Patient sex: M
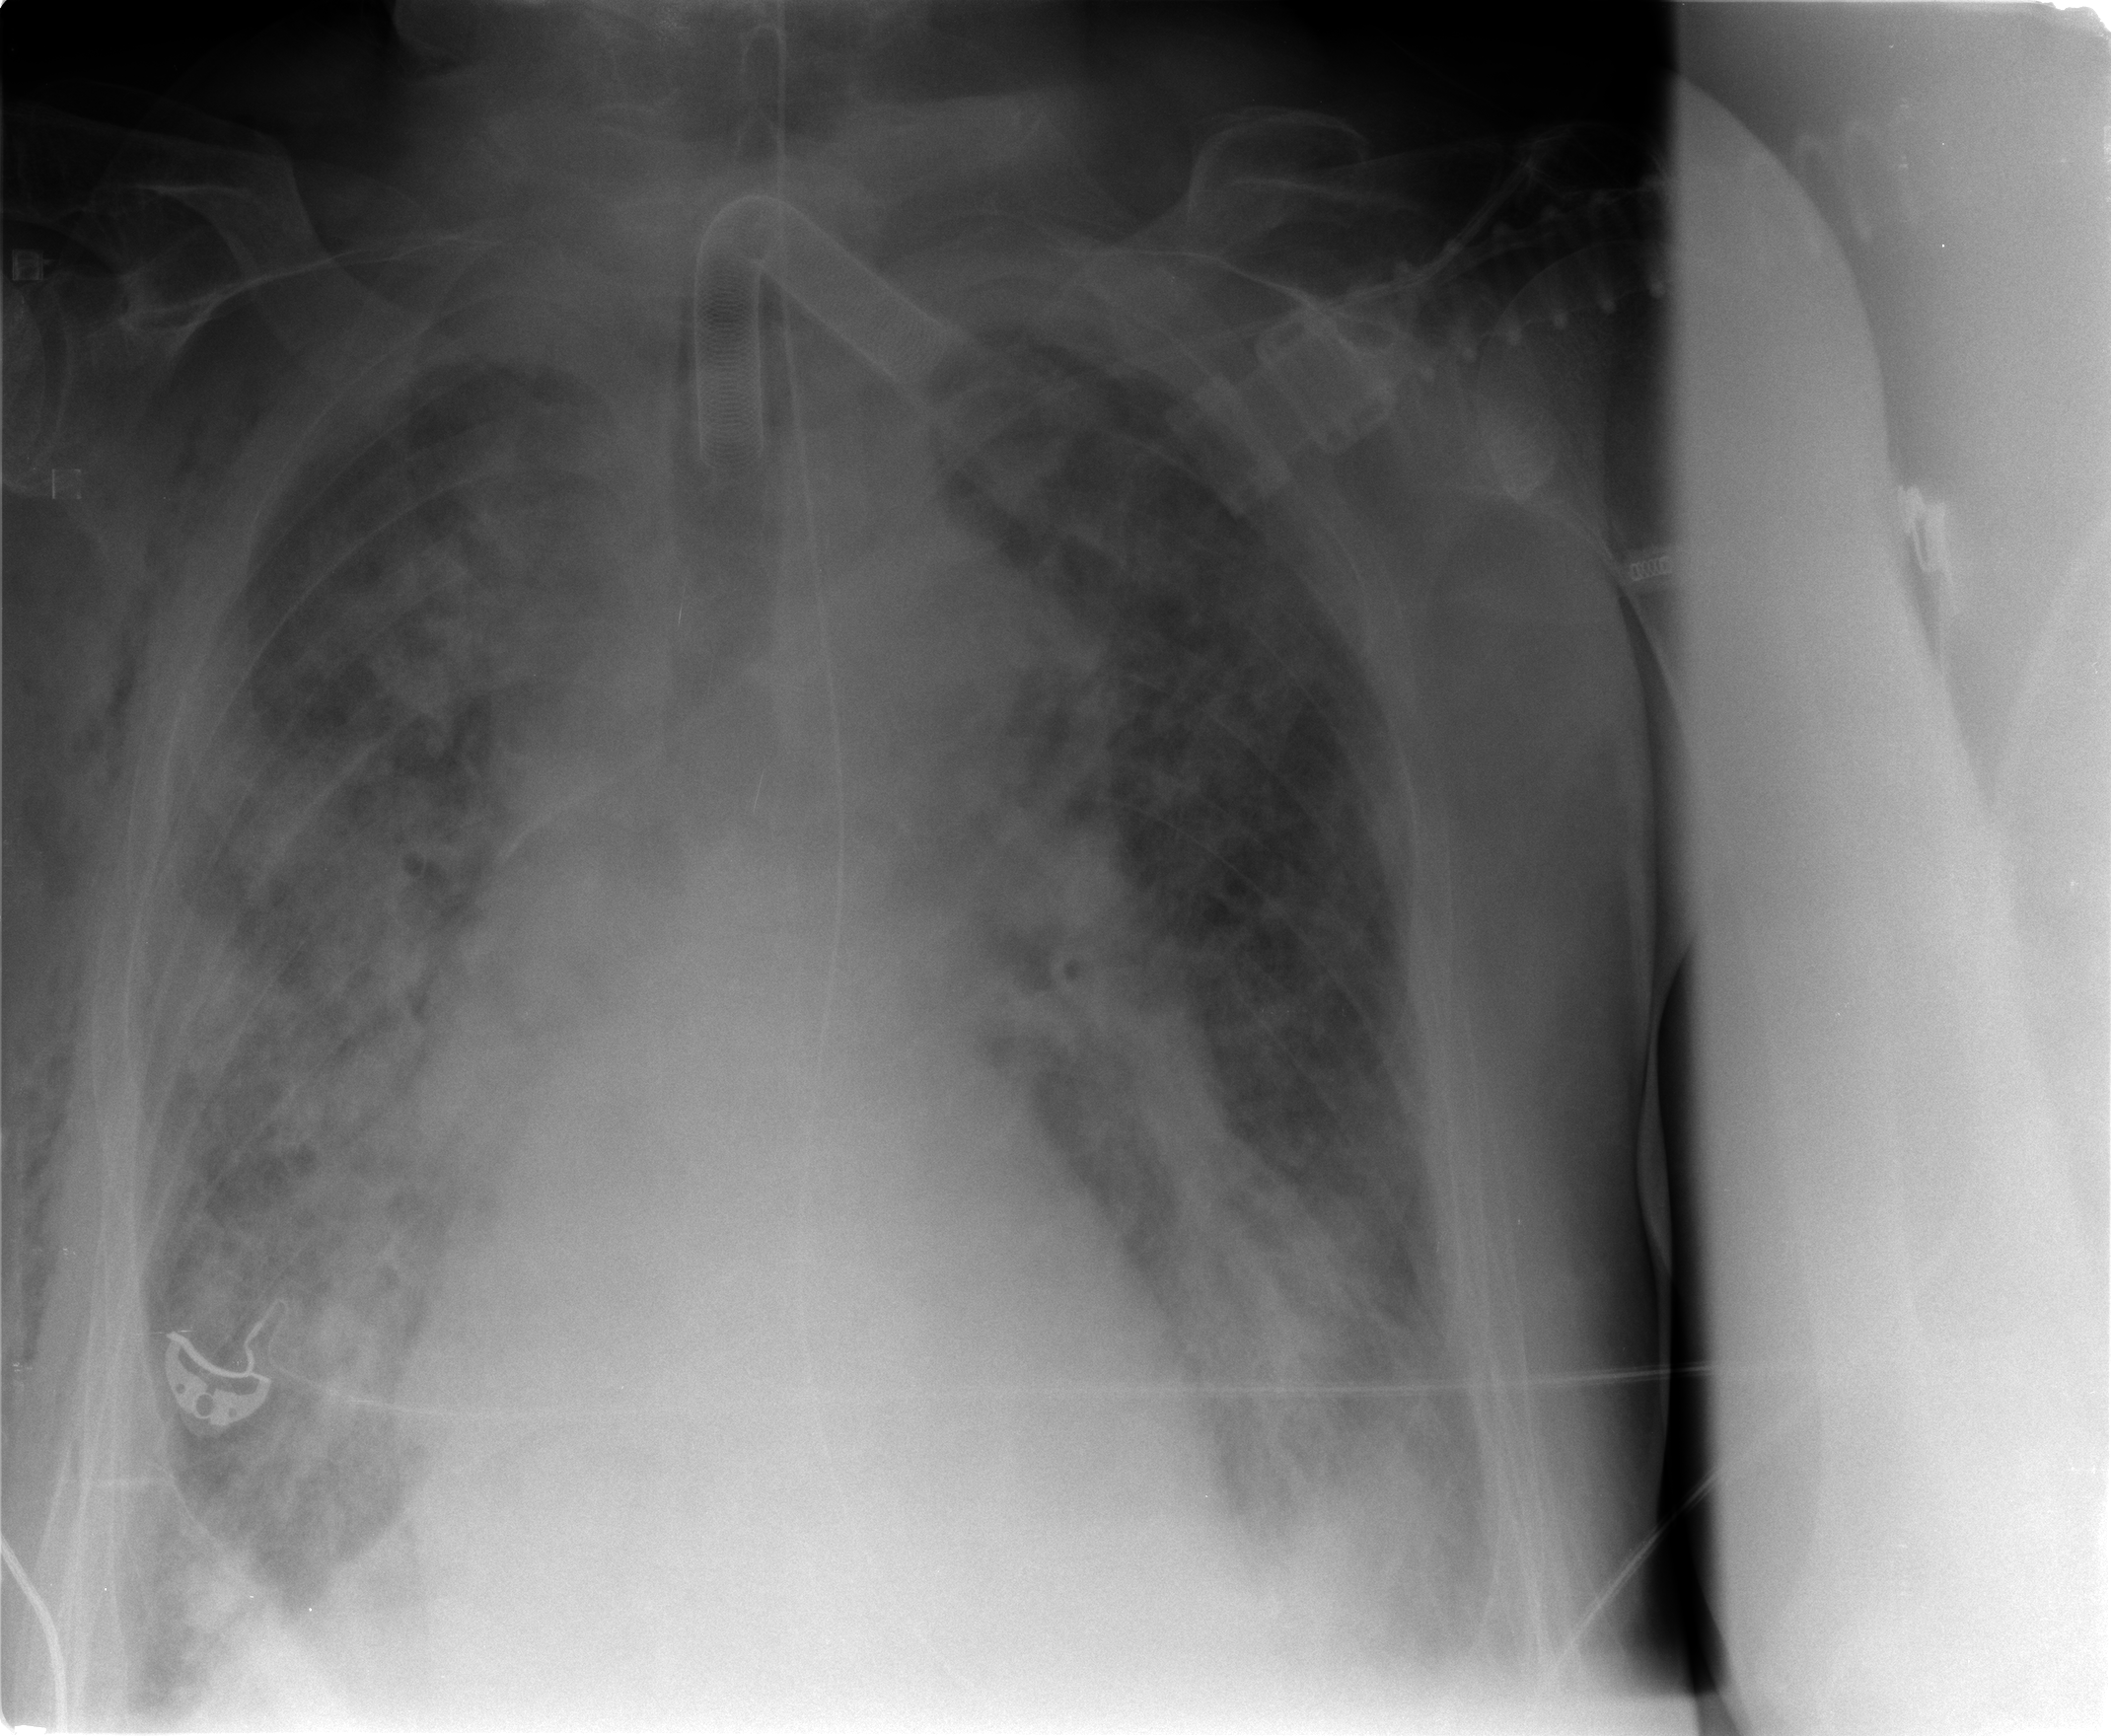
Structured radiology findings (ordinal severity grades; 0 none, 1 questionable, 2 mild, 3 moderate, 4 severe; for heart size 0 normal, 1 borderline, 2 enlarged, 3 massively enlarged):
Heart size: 2
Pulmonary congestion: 2
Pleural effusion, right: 0
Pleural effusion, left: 0
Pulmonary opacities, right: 3
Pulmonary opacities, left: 3
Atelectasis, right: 3
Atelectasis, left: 3